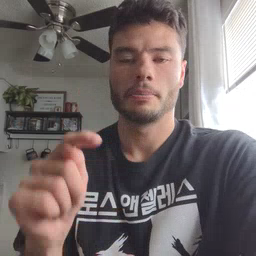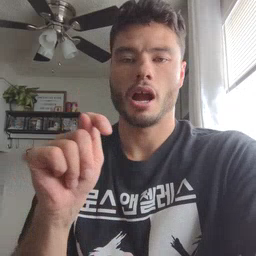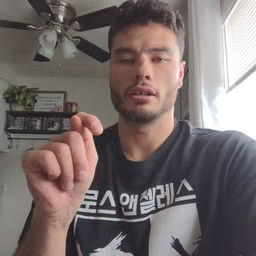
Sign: potty